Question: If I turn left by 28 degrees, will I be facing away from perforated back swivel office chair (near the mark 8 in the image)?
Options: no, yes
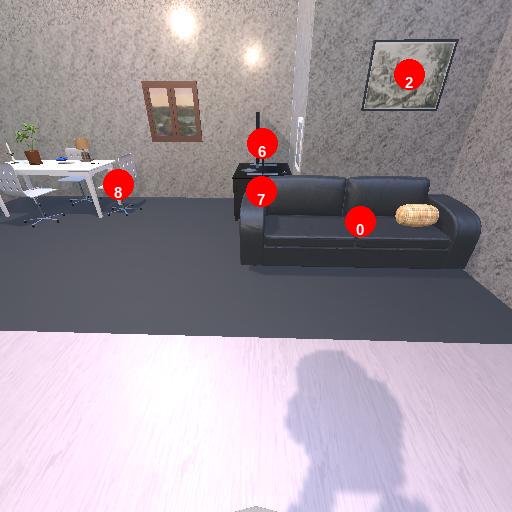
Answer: no